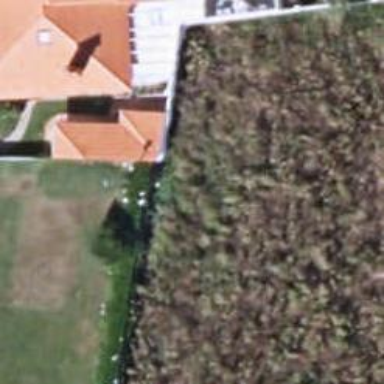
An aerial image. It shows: Fence is in the image.